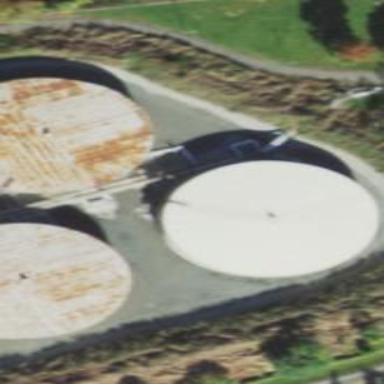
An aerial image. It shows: Silo.